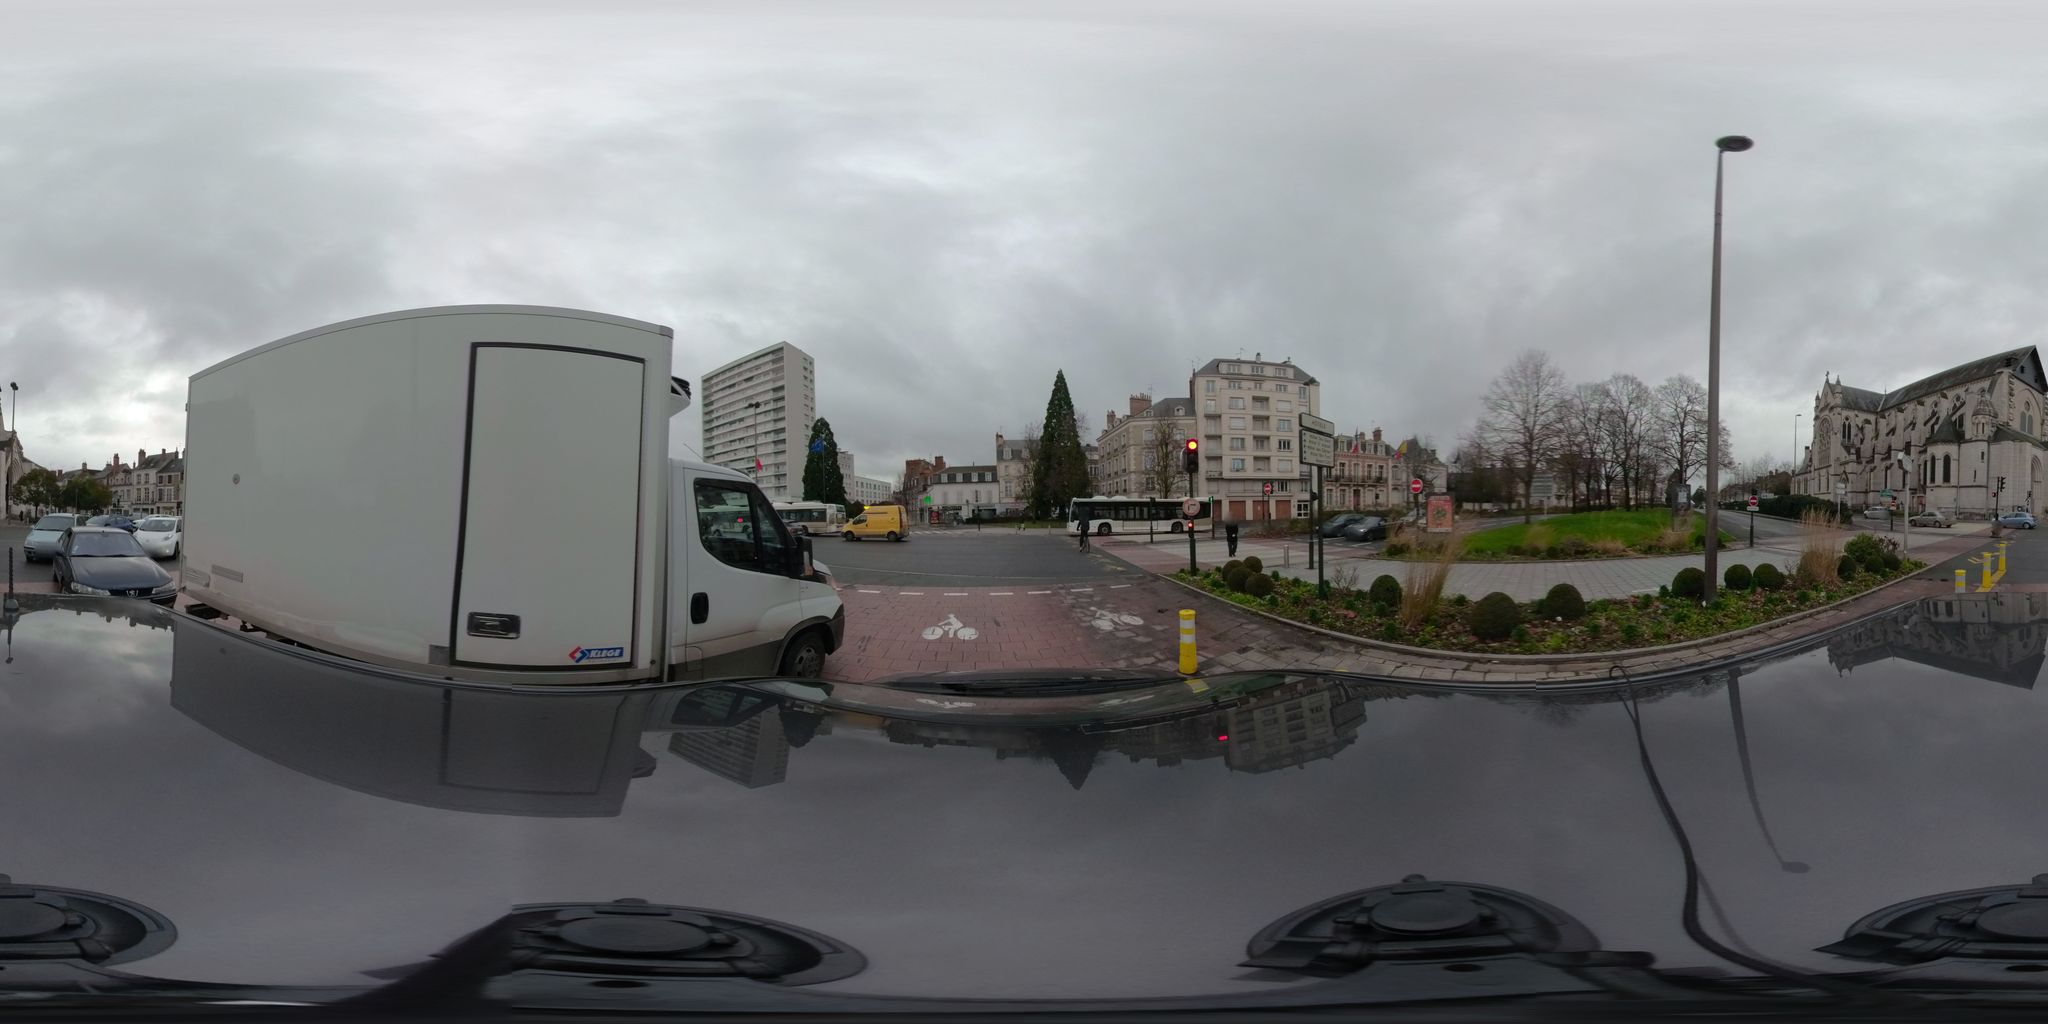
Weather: cloudy
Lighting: day
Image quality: good
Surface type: cycling surface
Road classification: footway
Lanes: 4
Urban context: urban centre
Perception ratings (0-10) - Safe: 0.9, Lively: 0.48, Beautiful: 4.83, Boring: 6.89, Depressing: 6.13, Wealthy: 3.99